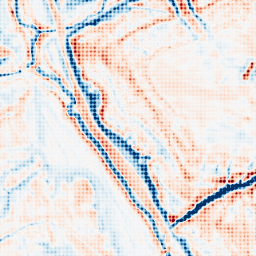
Category: edge_preserving
Decomposition family: bilateral
Decomposition parameters: d: 21
sigma_color: 75
sigma_space: 50
Upsampling method: sinc_blackman
Upsampling parameters: scale: 8
kernel_size: 8
Upsampling scale: 8